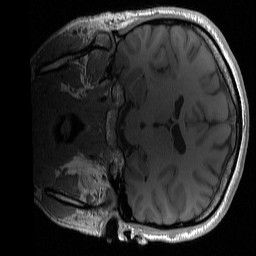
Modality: T1w
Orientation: coronal
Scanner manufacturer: siemens
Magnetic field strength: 3 T
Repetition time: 2 s
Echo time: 0.0022 s